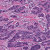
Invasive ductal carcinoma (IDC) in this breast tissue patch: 1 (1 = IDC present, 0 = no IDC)